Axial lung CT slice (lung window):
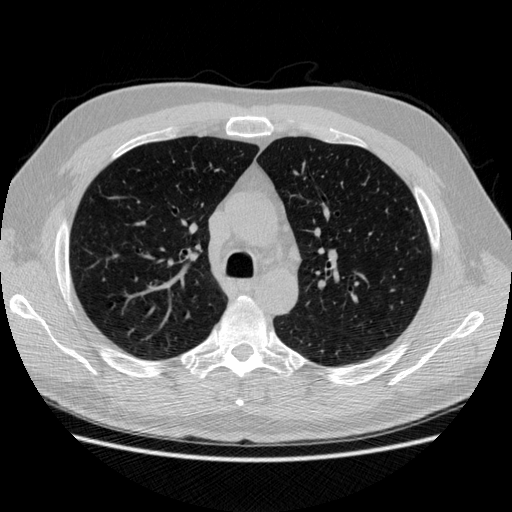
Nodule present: no